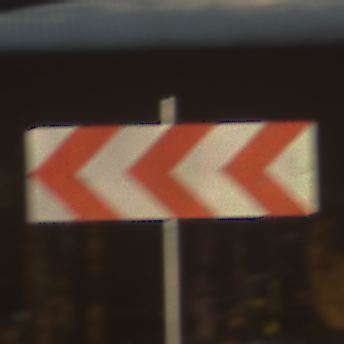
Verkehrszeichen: RichtungstafelnInKurvenGrossRechts
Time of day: SunriseSunset
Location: Outdoor (Suburban)
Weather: Clear
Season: NotSpecified
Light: Natural